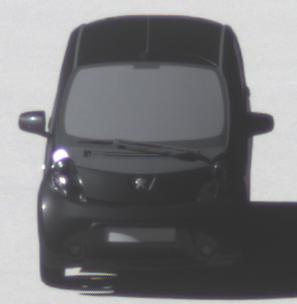
Make: Peugeot
Model: iOn
Detailed model: iOn
Model produced from: 2010/12
Model produced until: 2013/02
Doors: 5
Color: black
Road condition: dry road
Daytime: morning or afternoon
Contrast: high contrast